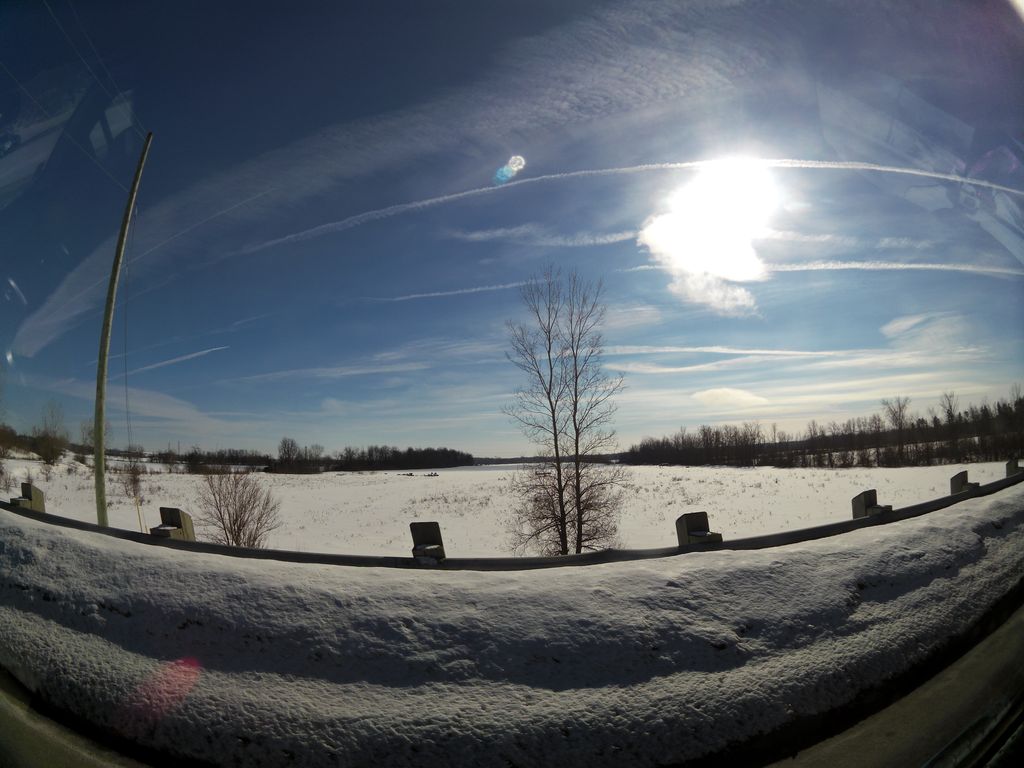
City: ottawa-gatineau